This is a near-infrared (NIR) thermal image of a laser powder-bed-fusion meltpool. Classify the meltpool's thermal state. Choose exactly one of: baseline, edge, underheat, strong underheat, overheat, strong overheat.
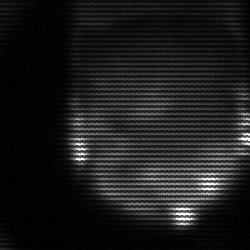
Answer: edge